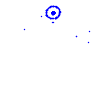
Particle: kaon